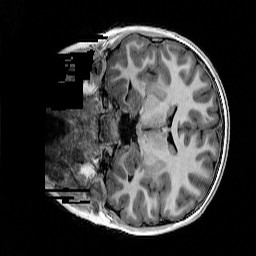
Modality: T1w
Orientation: coronal
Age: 10
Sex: male
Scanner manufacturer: siemens
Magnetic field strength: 3 T
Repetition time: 4 s
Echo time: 0.00289 s